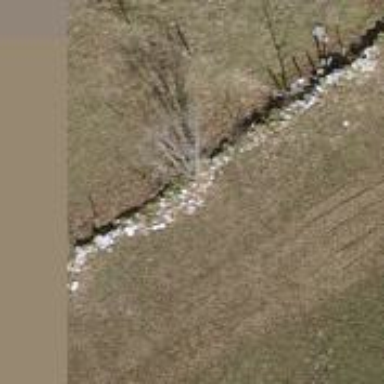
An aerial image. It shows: Fence is in the image.